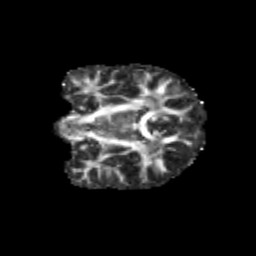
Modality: FA
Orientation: coronal
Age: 12
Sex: male
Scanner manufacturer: siemens
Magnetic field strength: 3 T
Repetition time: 3.8 s
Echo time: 0.07 s